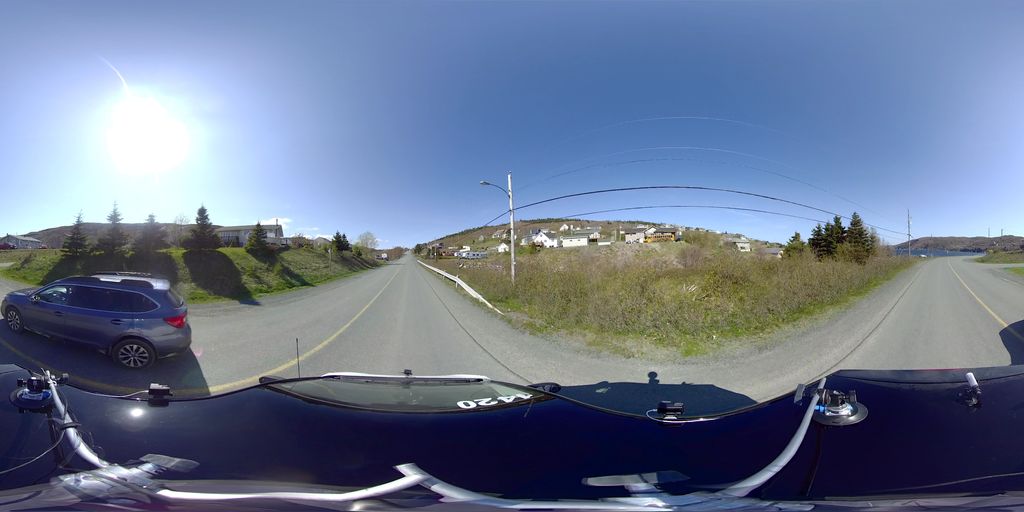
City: st_johns